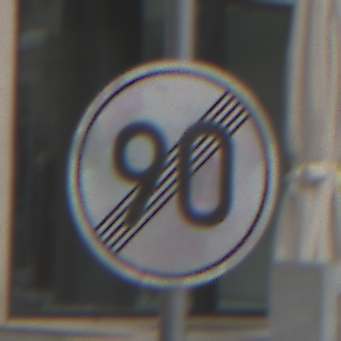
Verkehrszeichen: EndeGeschwindigkeit90
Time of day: Midday
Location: Outdoor (Urban)
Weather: Overcast
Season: NotSpecified
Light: Natural